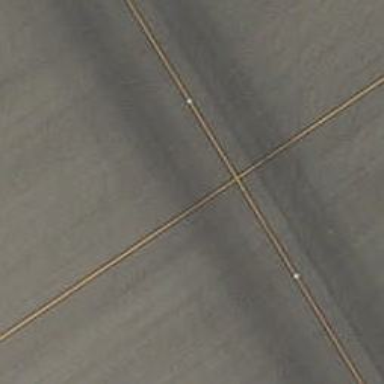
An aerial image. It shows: View of taxiway at the airport.